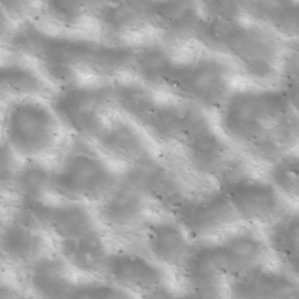
Label: non_frost